Interaction volume radius: 10 \u00c5
Interaction volume height: 15 \u00c5
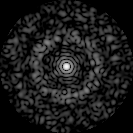
Disorder parameter: 0.8454